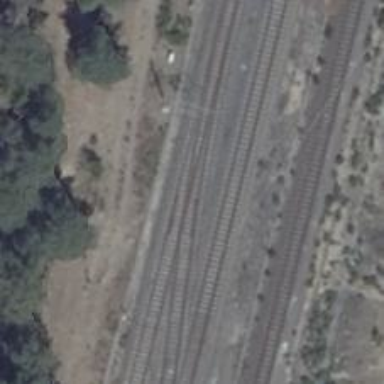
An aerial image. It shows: Railway with electrified contact lines.